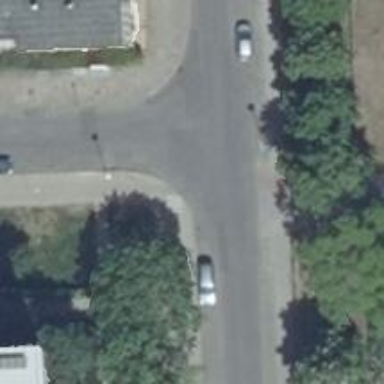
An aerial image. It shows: Residential road with asphalt surface. There are parallel on-street parking lanes on both sides of the road.